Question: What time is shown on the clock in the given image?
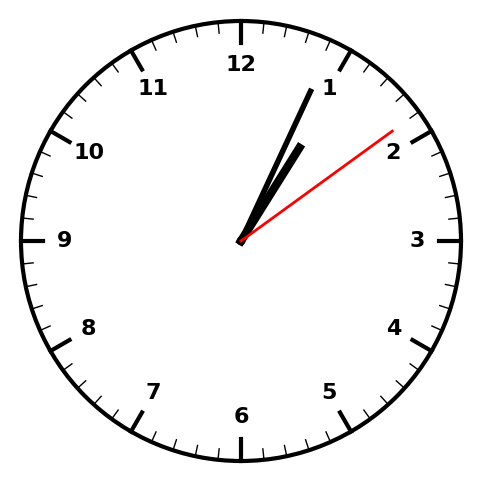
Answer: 01:04:09